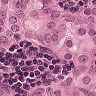
Metastatic tissue present: yes